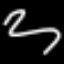
Label: squiggle